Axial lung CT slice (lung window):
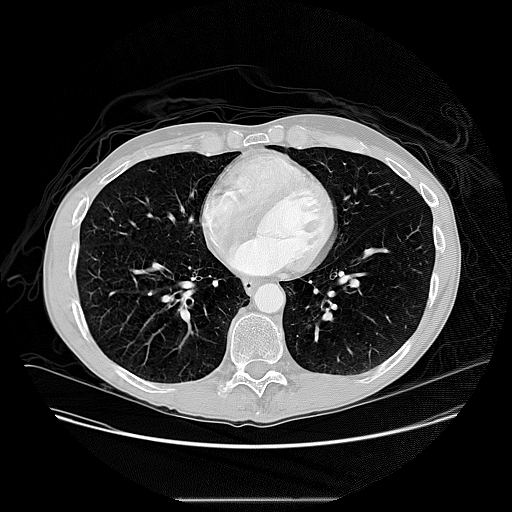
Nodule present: no